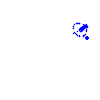
Particle: proton